【题型】填空题　【知识点】平面几何　【难度】medium
如图，圆经过平面直角坐标系的原点 \(O\)，分别交 \(x\) 轴、\(y\) 轴于 \(B(-1,0)\)，\(A(0,2)\) 两点，\(C\) 是圆上一点，且 \(OC\) 平分 \(\angle AOB\)。若反比例函数 \((k \neq 0, x < 0)\) 的图象经过点 \(C\)，则 \(k\) 的值为 \underline{\quad\quad}。

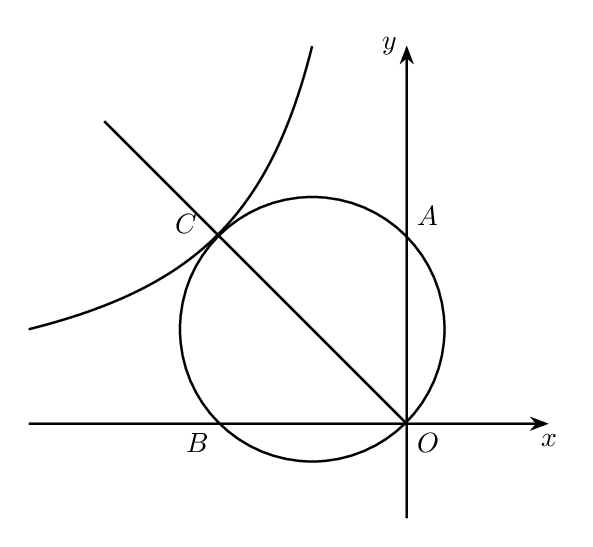
【解答】
\noindent 【答案】\(\boldsymbol{-\dfrac{9}{4}}\)

\noindent 【详解】解：连接 \(CA\)、\(CB\)，作 \(CD \perp x\) 轴于 \(D\)，\(CE \perp y\) 轴于 \(E\)，

\noindent \(\because OC\) 平分 \(\angle AOB\)，

\noindent \(\therefore CD = CE\)，\(\overset{\frown}{AC} = \overset{\frown}{BC}\)，

\noindent \(\therefore AC = BC\)，

\noindent \(\therefore \text{Rt}\triangle ACE \cong \text{Rt}\triangle BCD \, (\text{HL})\)，

\noindent \(\therefore AE = BD\)，

\noindent \(\because \angle CEO = \angle EOD = \angle CDO = 90^\circ\)，\(CD = CE\)，

\noindent \(\therefore\) 四边形 \(CDOE\) 是正方形，

\noindent \(\therefore OD = OE\)，

\noindent \(\therefore OA - AE = OB + BD\)，

\noindent \(\because B(-1,0)\)，\(A(0,2)\)，

\noindent \(\therefore OB = 1\)，\(OA = 2\)，

\noindent \(\therefore 2 - AE = 1 + AE\)，

\noindent \(\therefore AE = BD = \dfrac{1}{2}\)，

\noindent \(\therefore OD = OE = \dfrac{3}{2}\)，

\noindent \(\therefore C\left(-\dfrac{3}{2},\ \dfrac{3}{2}\right)\)，

\noindent \(\because\) 反比例函数 \(y = \dfrac{k}{x}\ (k \neq 0,\ x < 0)\) 的图象经过点 \(C\)，

\noindent \(\therefore k = -\dfrac{3}{2} \times \dfrac{3}{2} = -\dfrac{9}{4}\)，

\noindent 故答案为：\(\boldsymbol{-\dfrac{9}{4}}\)。
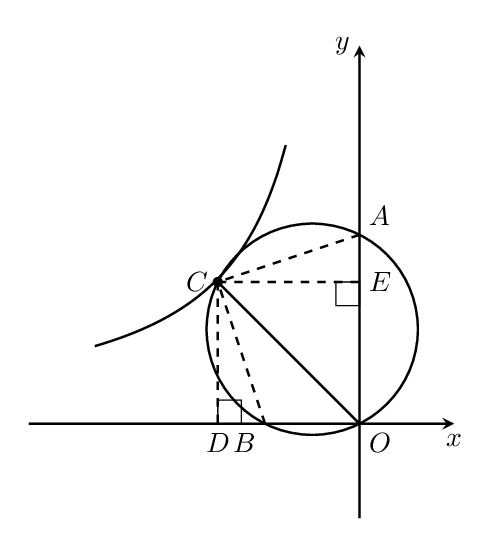